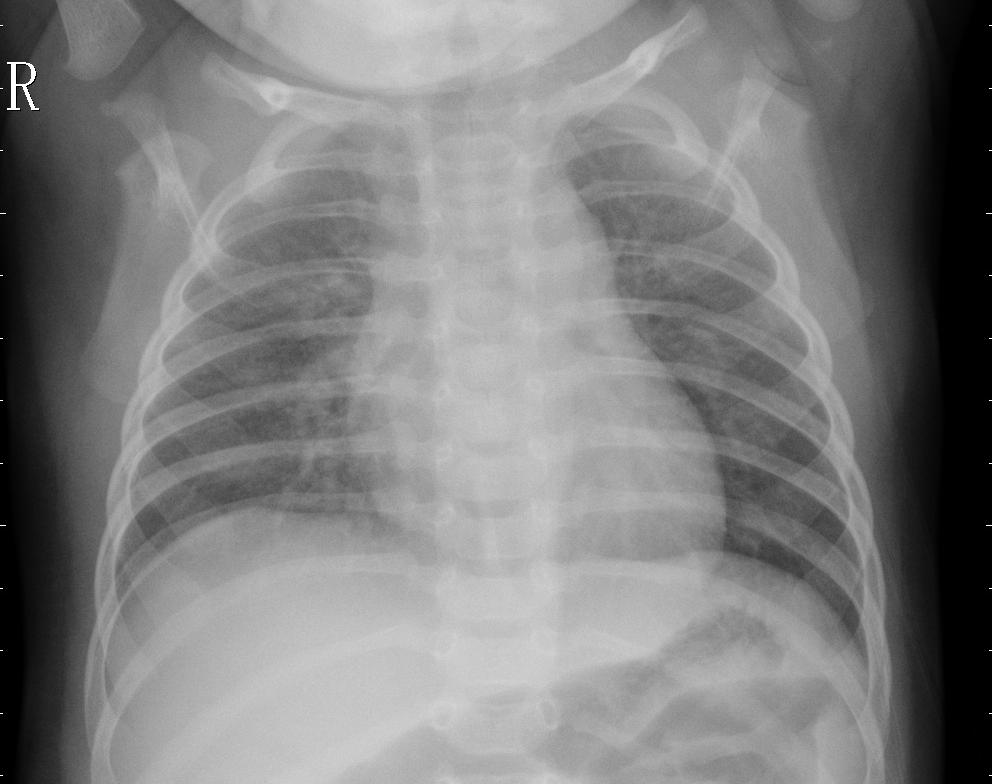
Diagnosis: PNEUMONIA